Field crop: maize
Growth stage: 1
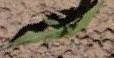
Species: maize